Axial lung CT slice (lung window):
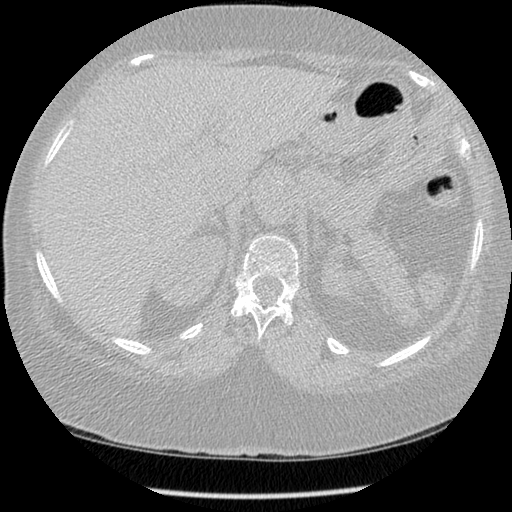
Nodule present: no